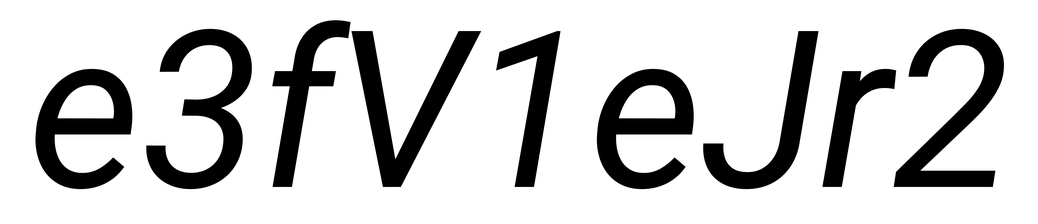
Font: Roboto-Italic_Italic